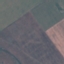
Land use / land cover class: AnnualCrop